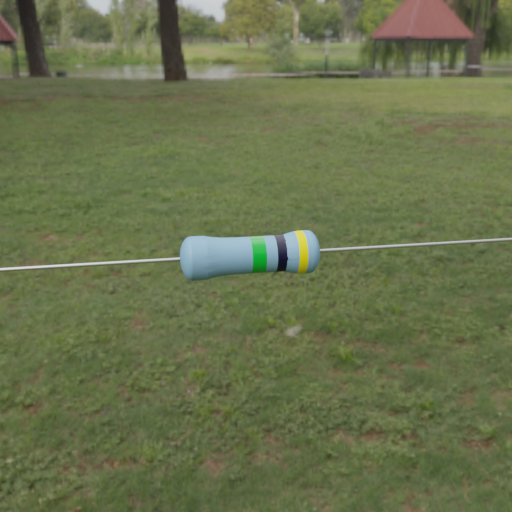
Resistor colour bands (in order): green, black, yellow